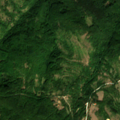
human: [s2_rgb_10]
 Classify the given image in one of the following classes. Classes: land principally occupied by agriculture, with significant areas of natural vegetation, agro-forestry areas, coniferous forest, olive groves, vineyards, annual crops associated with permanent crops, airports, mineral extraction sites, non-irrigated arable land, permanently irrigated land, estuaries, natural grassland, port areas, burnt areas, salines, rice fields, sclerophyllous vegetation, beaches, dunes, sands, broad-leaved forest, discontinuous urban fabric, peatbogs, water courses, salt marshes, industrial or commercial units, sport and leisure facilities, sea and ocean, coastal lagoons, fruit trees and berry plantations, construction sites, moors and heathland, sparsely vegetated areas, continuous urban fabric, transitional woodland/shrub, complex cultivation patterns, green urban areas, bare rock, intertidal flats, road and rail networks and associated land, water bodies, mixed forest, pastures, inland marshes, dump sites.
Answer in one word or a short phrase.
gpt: land principally occupied by agriculture, with significant areas of natural vegetation, broad-leaved forest, natural grassland, transitional woodland/shrub